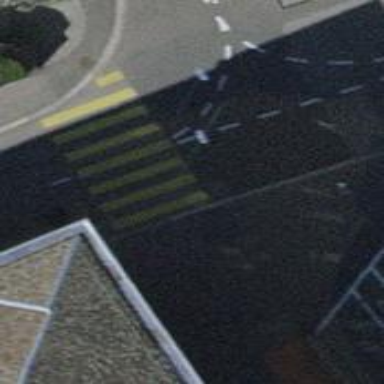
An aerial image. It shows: Kerb barrier.